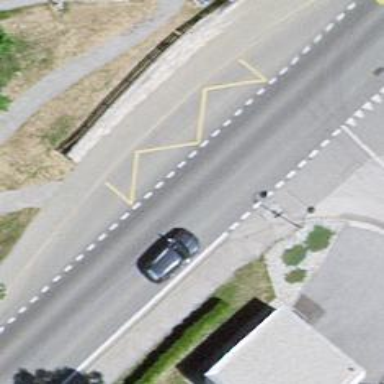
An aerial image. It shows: Bus stop with platform for public transport.